Interaction volume radius: 5 \u00c5
Interaction volume height: 25 \u00c5
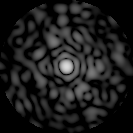
Disorder parameter: 0.846